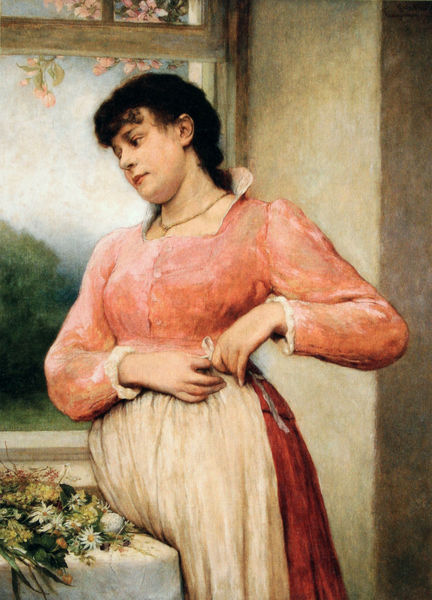
Titel: Frühlingsmorgen
Künstler: Gabriel von Max
Standort: Athen
Institution: Kouvoutsakis Art Institute
Schlagwörter: baum, blau, blätter, dunkel, gemälde, hand, himmel, schatten, weiß, bäume, grün, landschaft, mädchen, ocker, äste, ausschnitt, blume, blumen, braun, brust, busen, fenster, finger, frau, frisur, haar, hell, kleid, licht, mund, nase, ohr, orange, profil, schmuck, schwarz, tisch, zimmer, blick, blüte, blüten, haus, rot, tuch, wiese, beige, hochformat, malerei, rock, schleife, jung, wand, augen, band, bluse, falten, gesicht, inkarnat, knoten, kragen, rahmen, ärmel, bildnis, hals, hände, portrait, porträt, tischdecke, tischtuch, öl, natur, strauch, zweige, busch, auge, haare, decke, knopf, lippen, rosa, wald, zart, genre, hellblau, schürze, taille, magd, sommer, genremalerei, kette, mauer, romantik, dick, zopf, glanz, strauss, junge frau, nachdenklich, rüschen, knöpfe, schwanger, halskette, frühling, blumenstrauss, kante, nische, fensterrahmen, baun, manschetten, kranz, ranke, abwesend, versonnen, fensterbank, dunkle haare, geöffnet, binden, trockenblumen, schlaufe, ablage, dirndl, fensternische, ror, gemütlich, harre, margeriten, margaritten, blumenstraus, straus, gartenblumen, schnittblumen, margaritte, gürten, schnüren, zubinden, zusammenbinden, bazm, schürze binden, zubiinden, umbinden